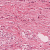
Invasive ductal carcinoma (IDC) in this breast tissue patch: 1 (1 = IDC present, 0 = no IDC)